Question: I am relatively new to python programming and have written this code to scrape images of website and save it on my computer, although this code seems to work but in the end I am getting a error
'''
if len(nametemp)== 0 or nametemp== None:
TypeError: object of type 'NoneType' has no len()
'''
can someone please tell me what I am doing wrong?

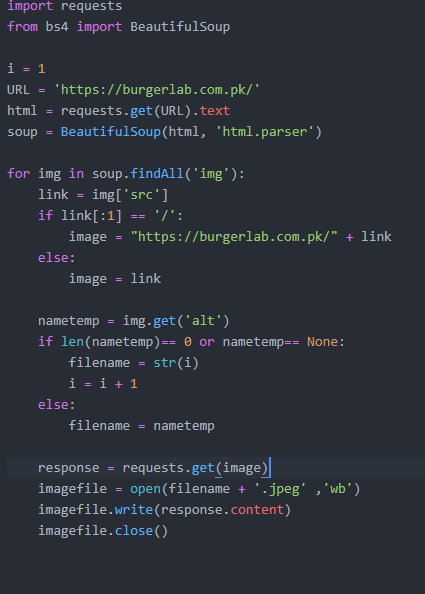
Answer: Change the order in the if condition,
'''
if nametemp == None or len(nametemp) == 0:
'''